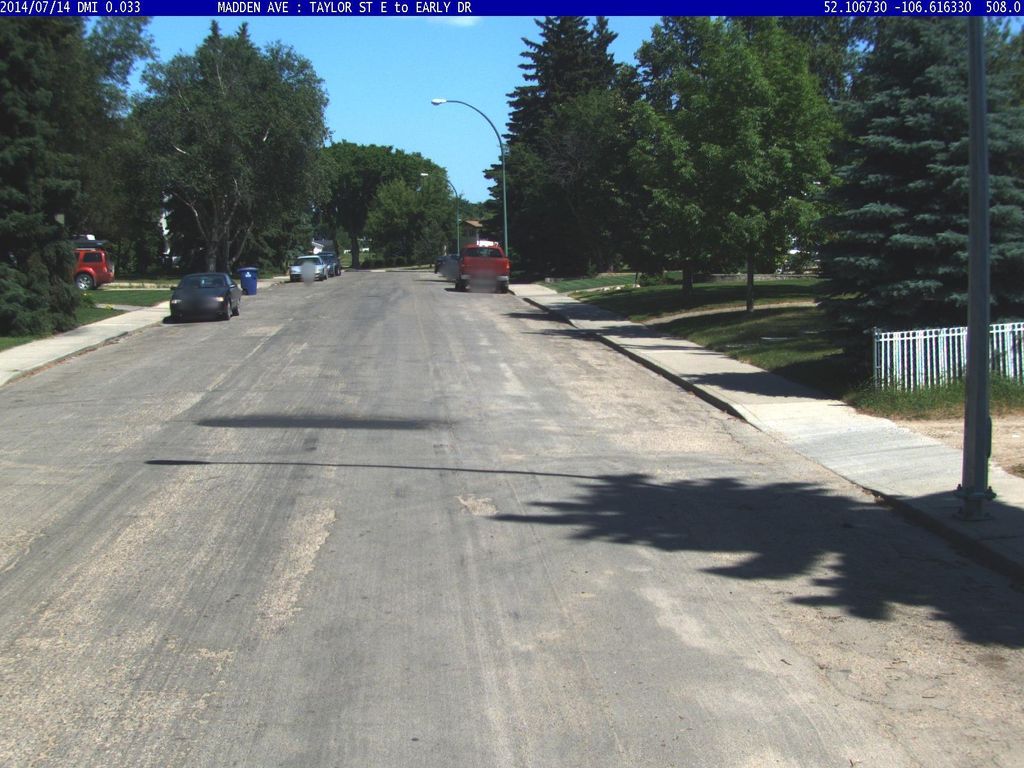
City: saskatoon